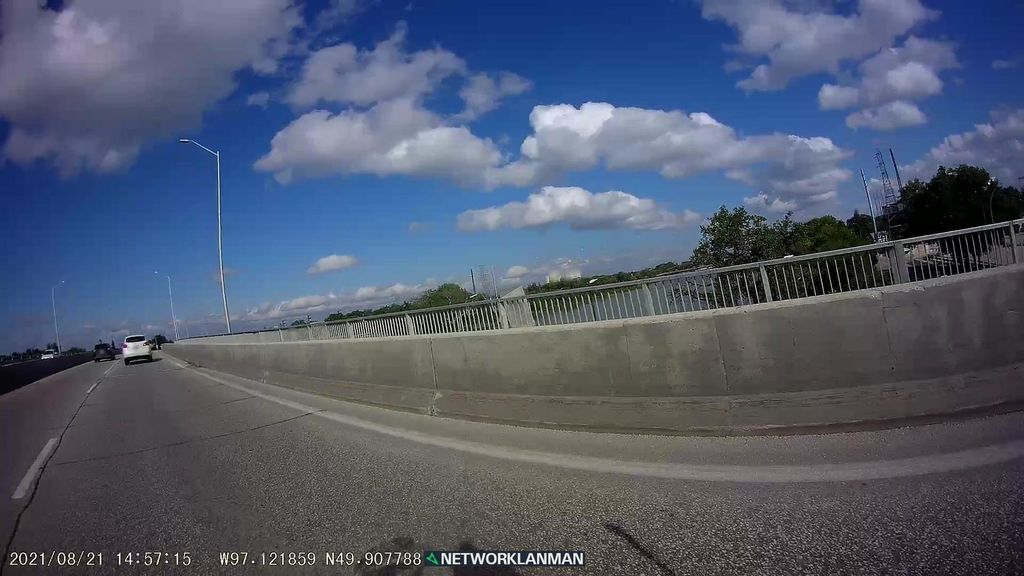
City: winnipeg